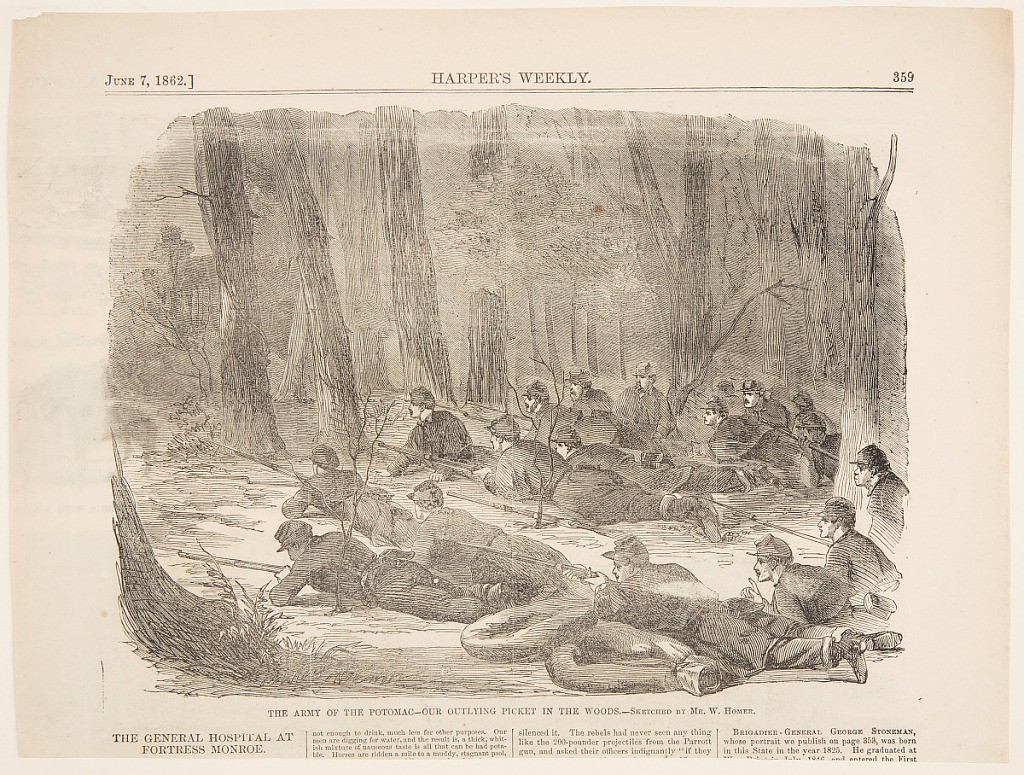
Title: The Army of the Potomac – Our Outlying Picket in the Woods
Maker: Winslow Homer, American, 1836–1910
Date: June 7, 1862
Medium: Wood engraving in black ink on paper
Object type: Print
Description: Soldiers lying in the woods with rifles aimed. Upper half of the page.